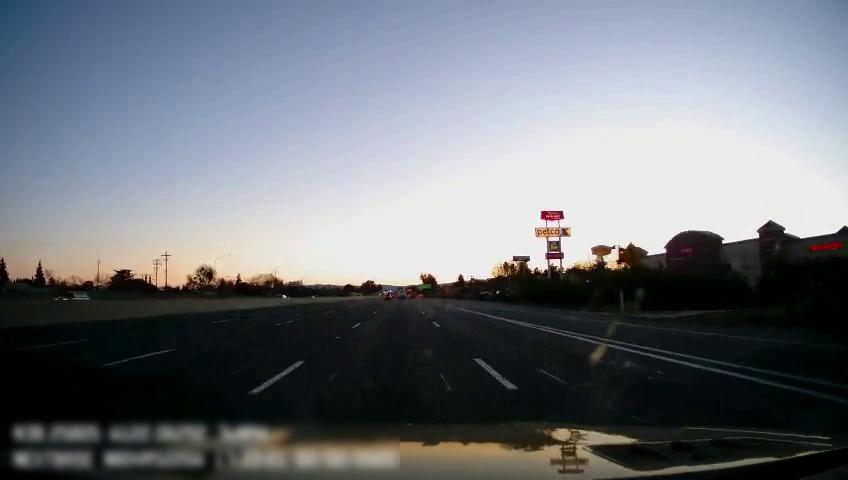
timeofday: Day
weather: Sunny
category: Drivable Space
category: Vehicles | SUV
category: Vehicles | Car
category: Lanes | Current Lane
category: Lanes | Alternate Lane
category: Lanes | Alternate Lane
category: Lanes | Current Lane
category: Lanes | Alternate Lane
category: Lanes | Alternate Lane
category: Lanes | Alternate Lane
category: Traffic | Signs